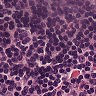
Metastatic tissue present: no